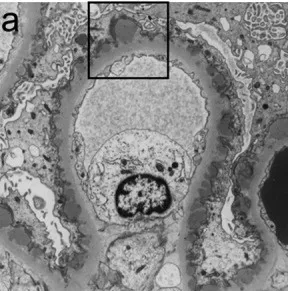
Electron microscopic findings. A: EDDs were observed in subepithelial lesion with membranous nephropathy-like spike formation of the basement membrane (x 2,500).
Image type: pathology (h&e)